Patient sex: F
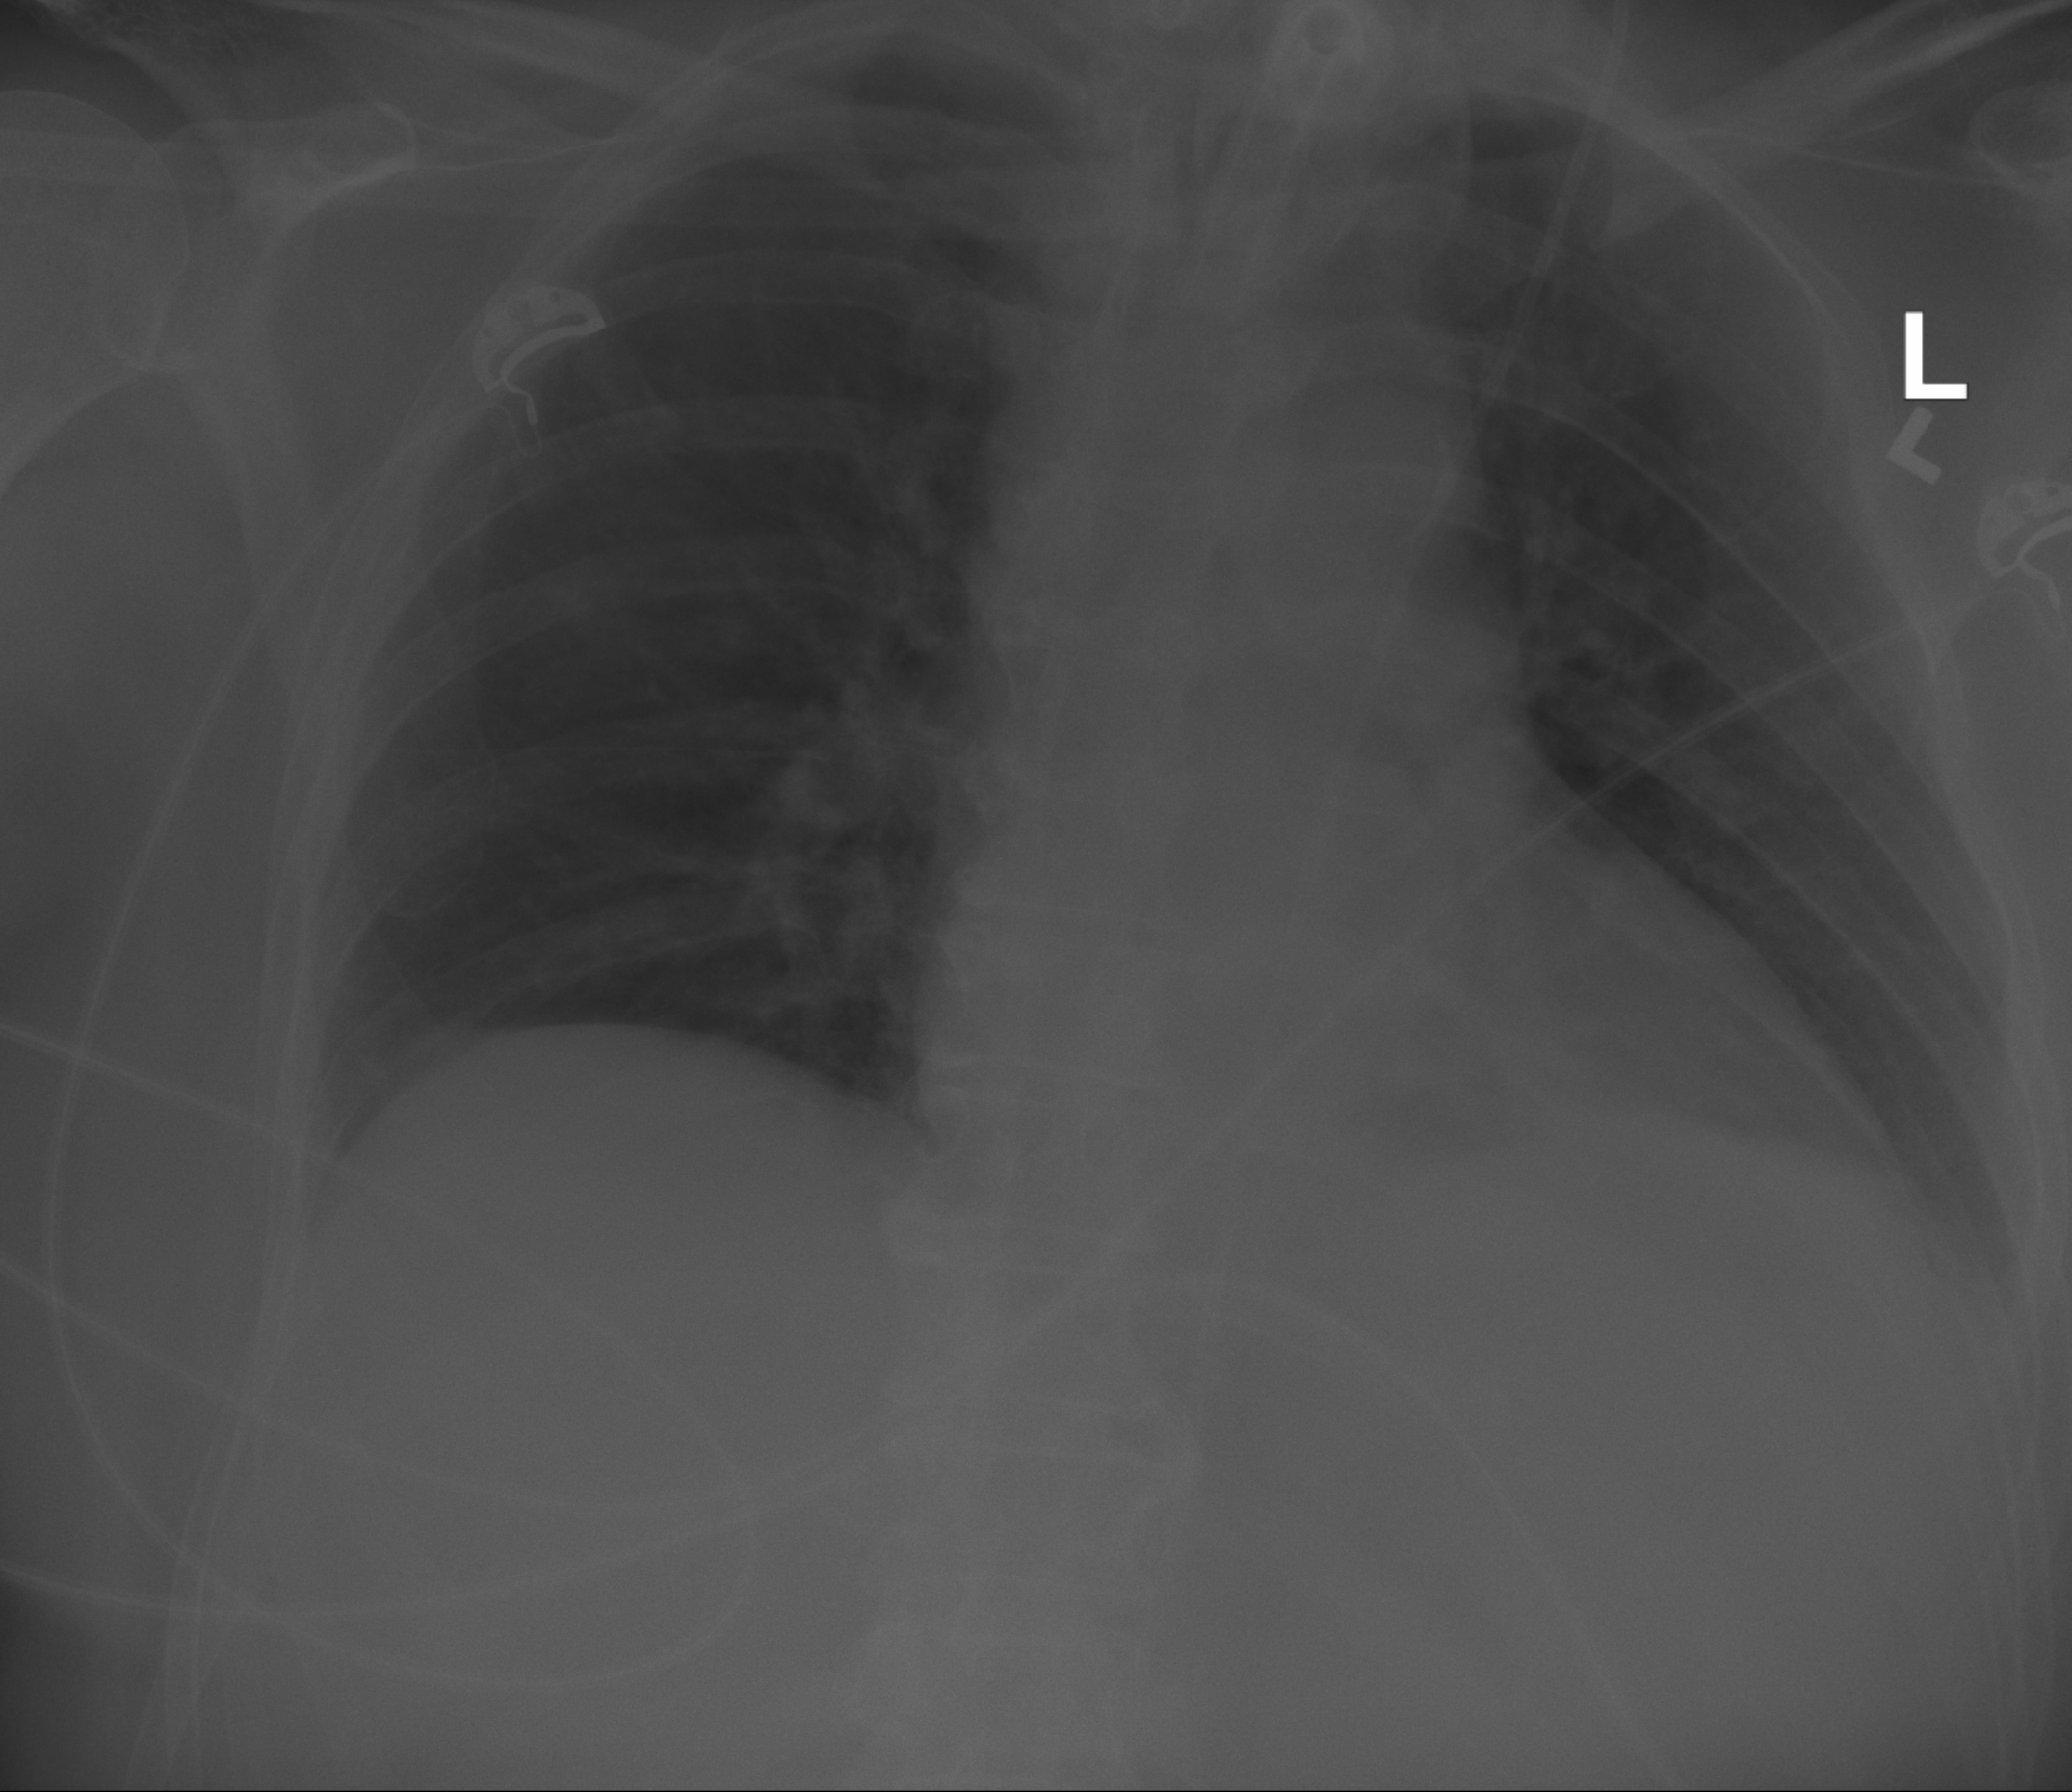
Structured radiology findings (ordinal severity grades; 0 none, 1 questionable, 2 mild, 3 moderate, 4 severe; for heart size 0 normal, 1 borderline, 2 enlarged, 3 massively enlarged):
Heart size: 0
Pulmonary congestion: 0
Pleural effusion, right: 0
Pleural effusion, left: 2
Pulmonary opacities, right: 0
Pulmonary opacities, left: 0
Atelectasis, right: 0
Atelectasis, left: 2